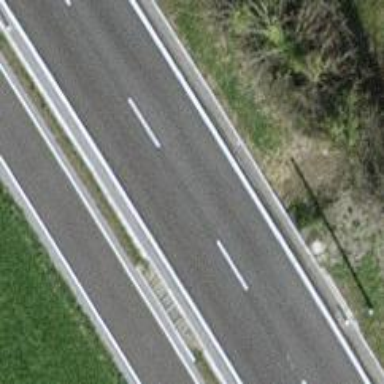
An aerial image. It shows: Secondary road with asphalt surface.